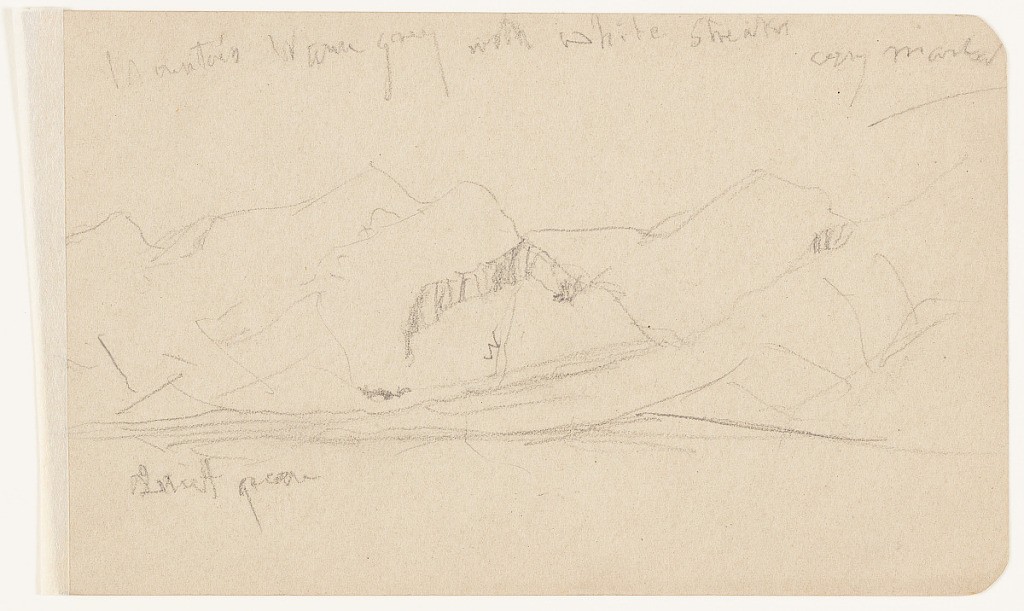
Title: Rugged Mountain Range, Mexico
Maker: Frederic Edwin Church, American, 1826–1900
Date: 1892–93
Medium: Graphite on light brown wove paper
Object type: Drawing
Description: Landscape sketch showing a view of a sharp and rugged mountain range in Mexico. Flat terrain stretches across the foreground and middle distance, until it encounters the base of the mountain range in the background. The range stretches horizontally across the entire composition and is characterized by several craggy, pointed, and overlapping peaks. At center, a cliff or a band of rocks strata is visible.